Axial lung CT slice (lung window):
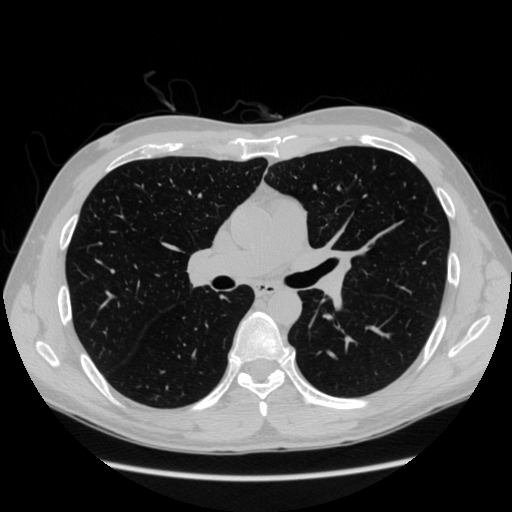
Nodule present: no